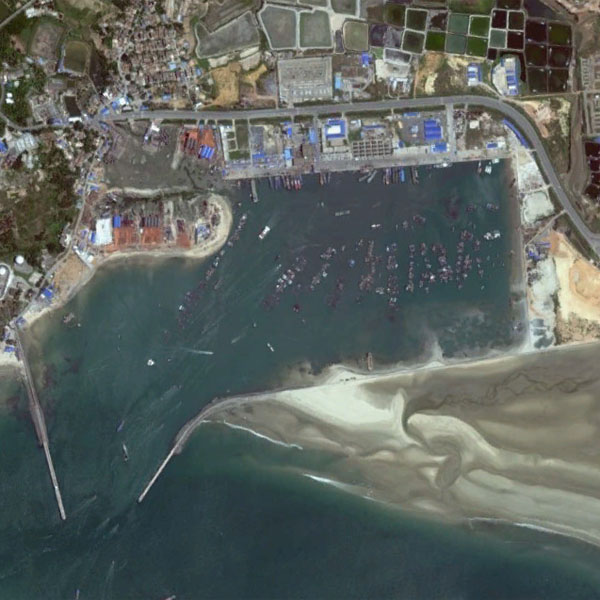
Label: Port